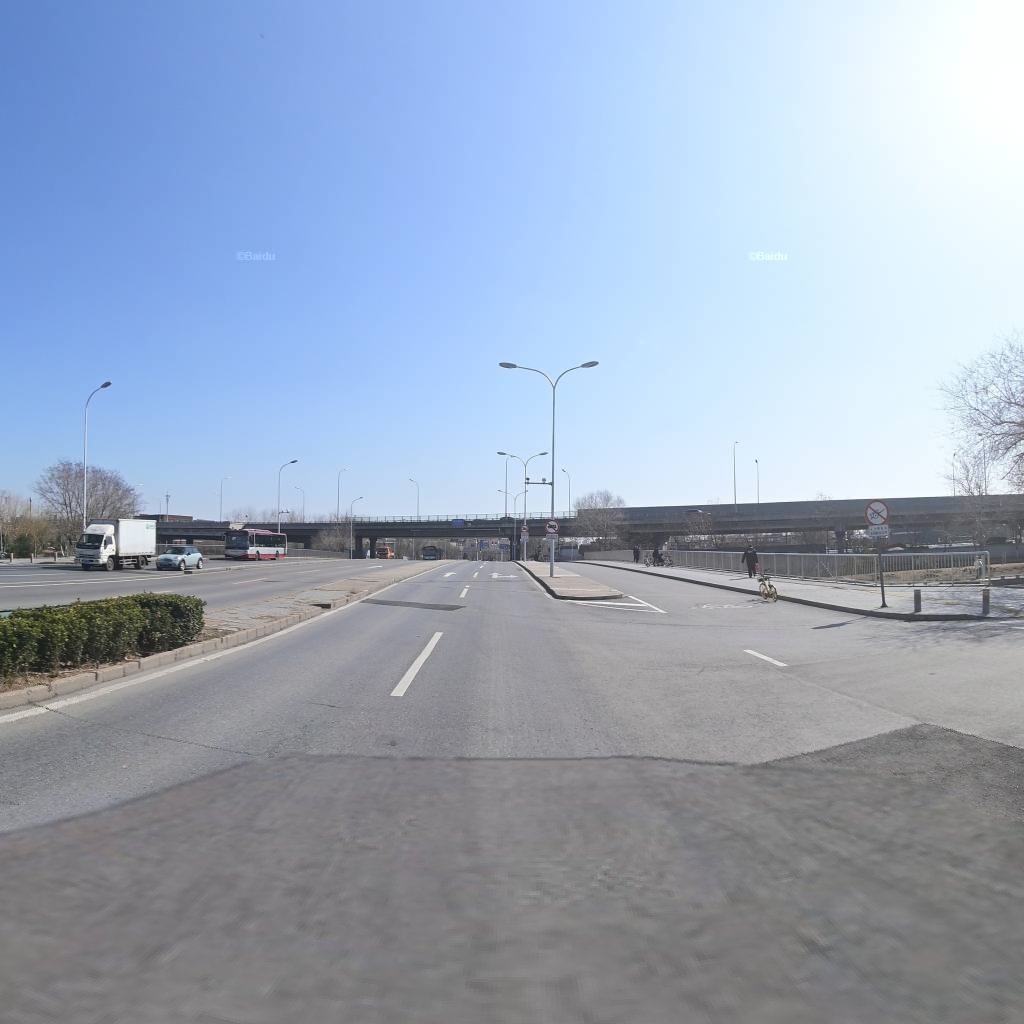
Region: Haidian
Road damage annotations: transverse crack, transverse crack, longitudinal crack, transverse crack